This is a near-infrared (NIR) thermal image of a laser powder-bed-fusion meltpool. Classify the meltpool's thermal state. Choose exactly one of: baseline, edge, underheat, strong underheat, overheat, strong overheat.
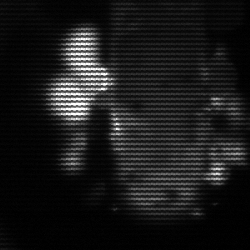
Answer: strong underheat